Question: One of my developers is building a Facebook tab application for a promotion we're running. During this promotion, some users will be given trophy awards. One of the pages in the tab application will list the trophies and their winners and we would like to have Like / Comment / Share links underneath them, like with URL shares:

Now it would be relatively easy to hand-roll this functionality for items that have a distinct URL (and so can be nodes in the OpenGraph) and that's what I think we'll have to do for the blog-like functionality, I think. (For clarity's sake, none of the current Social Plugins meets the right needs.) But I can't see how to do so for these trophies, which don't have a distinct URL.
I am right in thinking that "things that don't have a unique URL" can't be OpenGraph nodes, right?
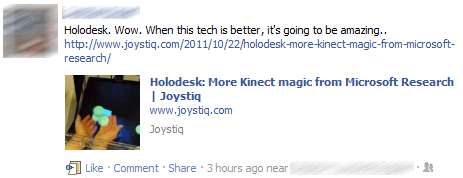
Answer: Correct. Every node in the Open Graph has its own distinct URL.
The querystring is considered part of the URL: you could use it to make the URL unique but render the same page.